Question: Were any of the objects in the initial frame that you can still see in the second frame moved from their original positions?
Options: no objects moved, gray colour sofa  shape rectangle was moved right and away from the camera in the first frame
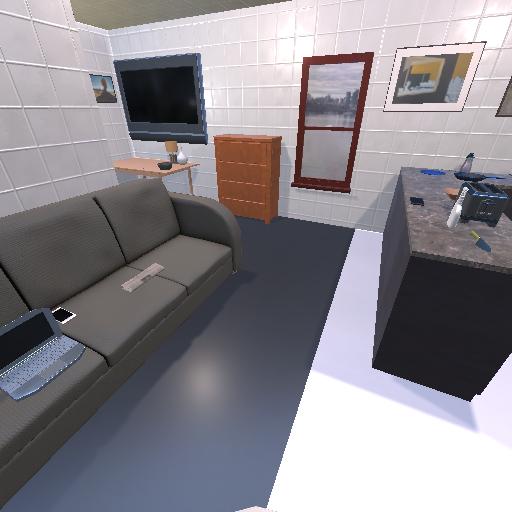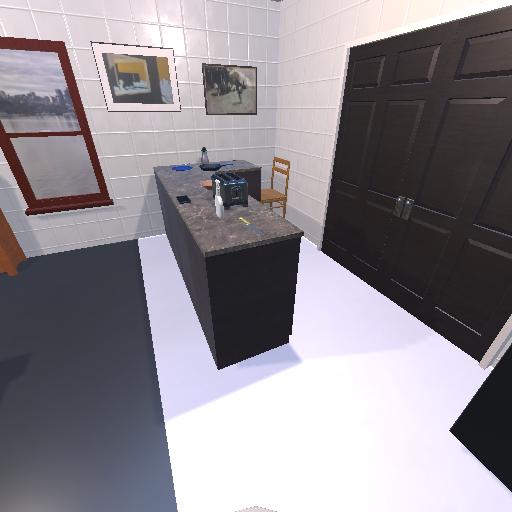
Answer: no objects moved